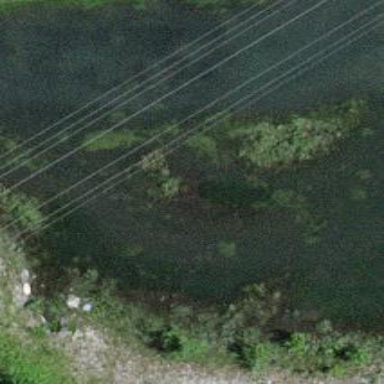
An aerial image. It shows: Serene pond surrounded by nature.